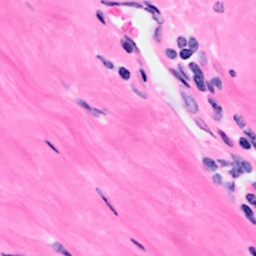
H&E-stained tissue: Breast